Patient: sex M, age 67
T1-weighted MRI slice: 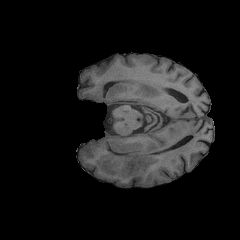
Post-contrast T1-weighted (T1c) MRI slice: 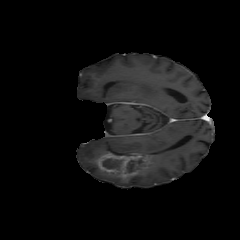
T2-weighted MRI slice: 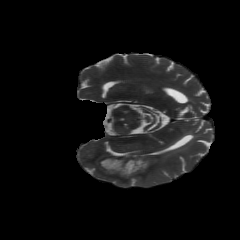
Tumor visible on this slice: yes
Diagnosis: Glioblastoma, IDH-wildtype
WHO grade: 4